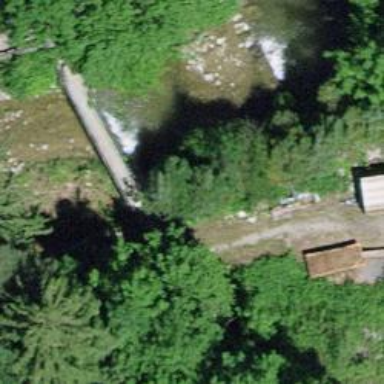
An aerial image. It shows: Path on bridge.